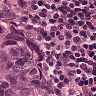
Metastatic tissue present: yes